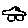
Label: car